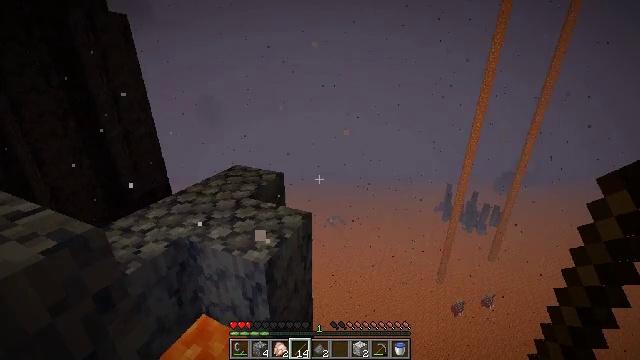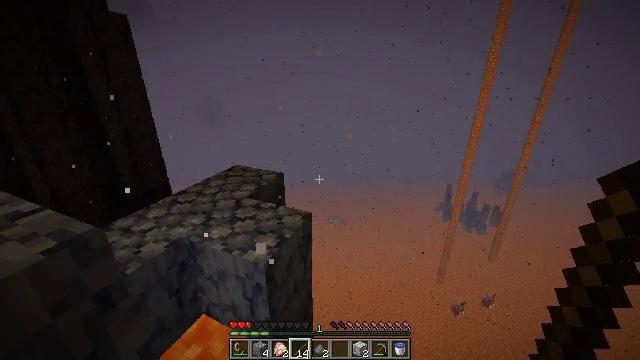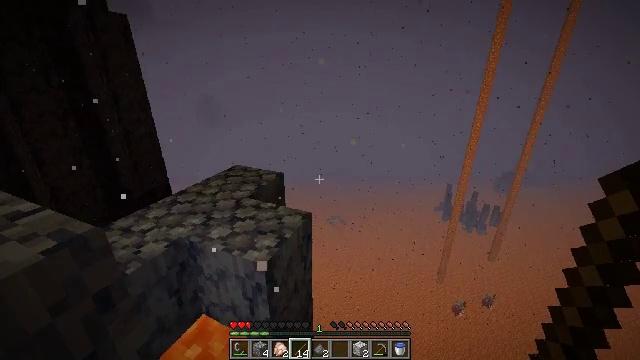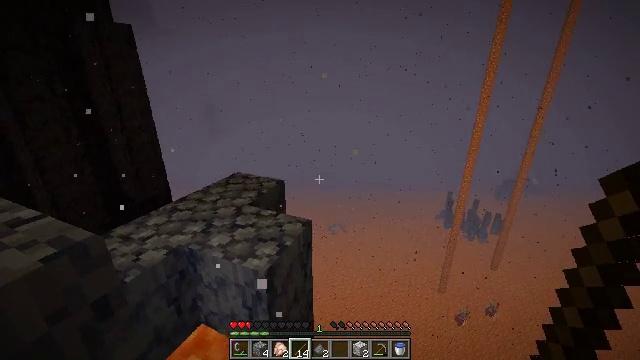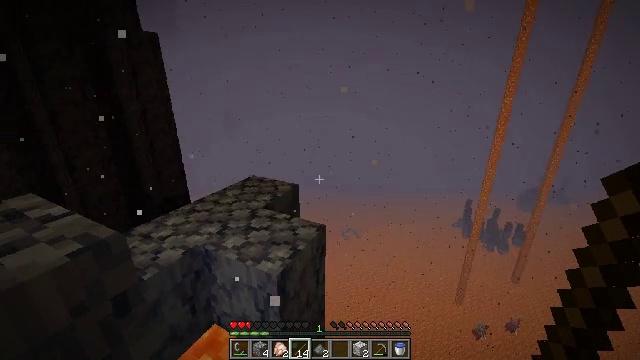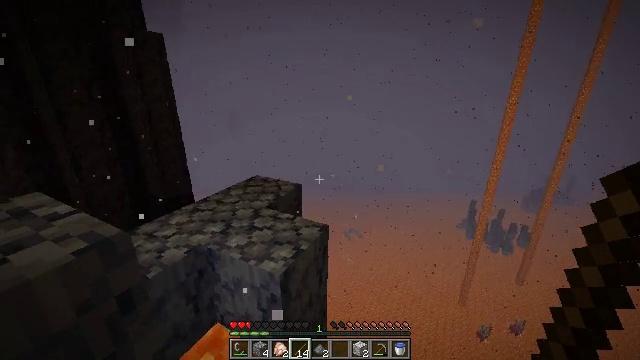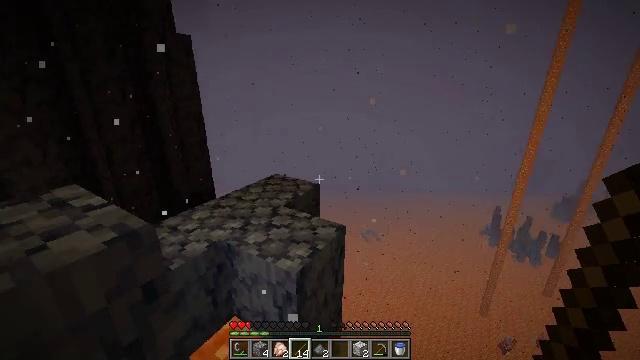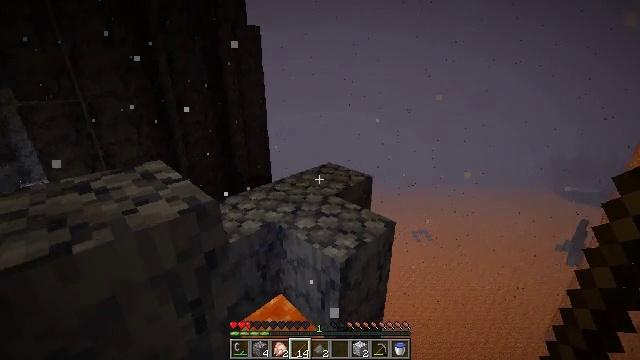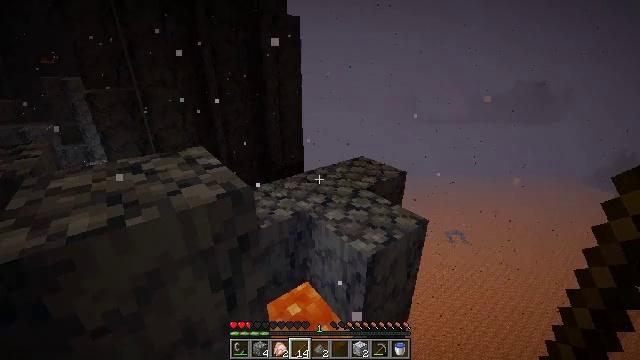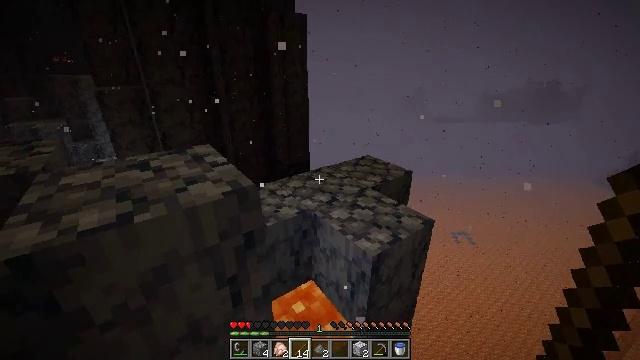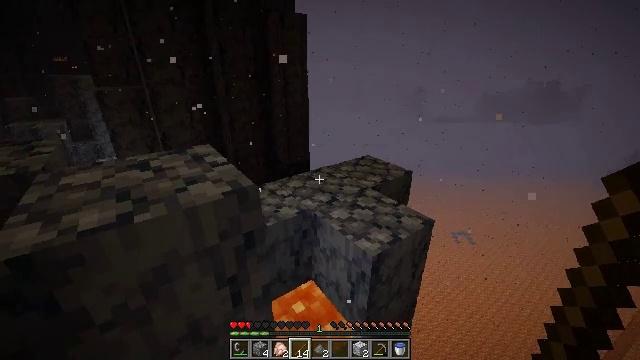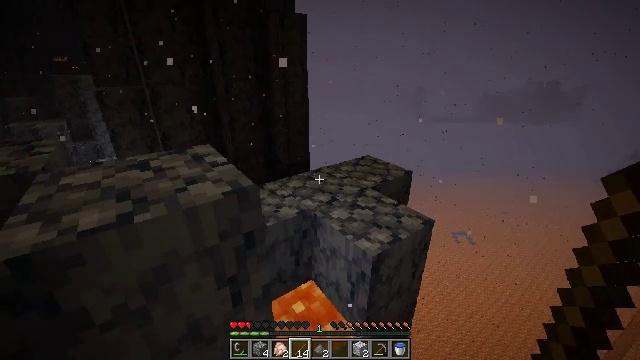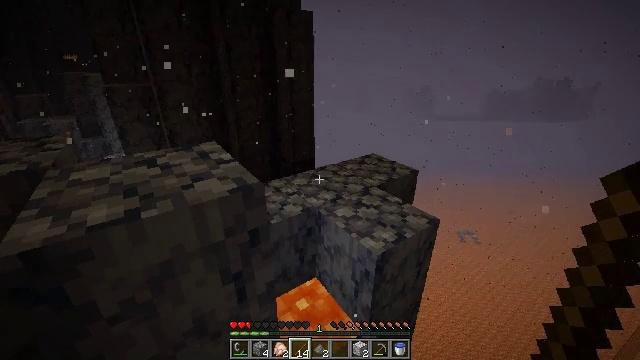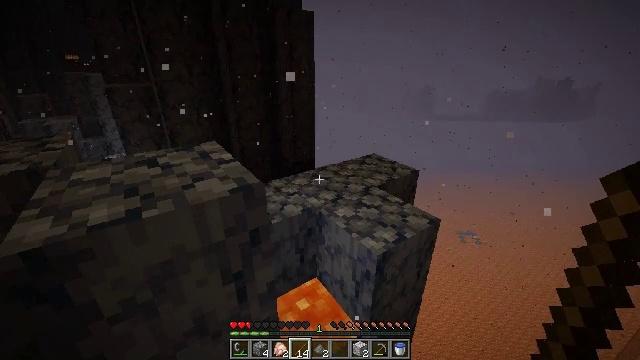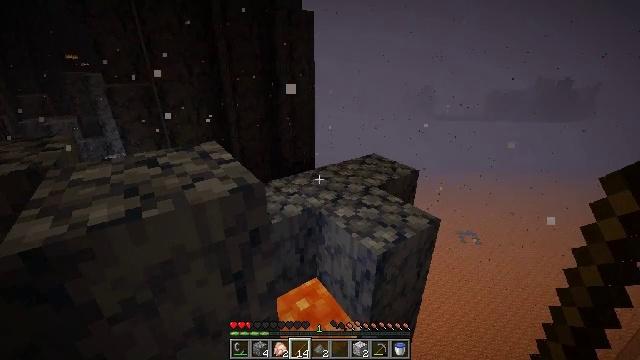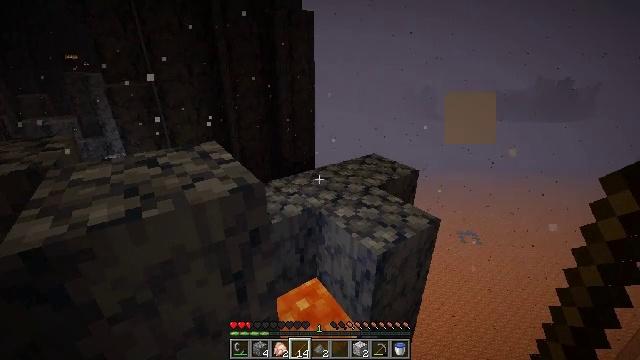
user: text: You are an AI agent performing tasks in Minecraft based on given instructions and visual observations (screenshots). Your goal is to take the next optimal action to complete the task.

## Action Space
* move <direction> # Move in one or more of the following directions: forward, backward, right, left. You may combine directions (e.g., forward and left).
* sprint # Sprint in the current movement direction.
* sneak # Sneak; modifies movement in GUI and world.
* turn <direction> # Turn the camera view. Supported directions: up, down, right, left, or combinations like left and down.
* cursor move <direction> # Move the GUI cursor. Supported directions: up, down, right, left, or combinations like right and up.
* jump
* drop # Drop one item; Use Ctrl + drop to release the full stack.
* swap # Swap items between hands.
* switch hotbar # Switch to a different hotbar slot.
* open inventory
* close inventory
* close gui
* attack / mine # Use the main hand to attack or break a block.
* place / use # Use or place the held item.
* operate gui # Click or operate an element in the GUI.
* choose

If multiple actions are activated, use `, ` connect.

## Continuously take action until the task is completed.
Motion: motion action
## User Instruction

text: Use a pickaxe to mine basalt.
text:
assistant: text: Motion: no_op
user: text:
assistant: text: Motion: no_op
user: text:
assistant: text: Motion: turn up
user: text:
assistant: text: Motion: turn left and up
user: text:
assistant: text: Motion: no_op
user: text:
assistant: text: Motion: turn left
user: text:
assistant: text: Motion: turn left and down
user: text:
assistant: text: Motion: turn left and down
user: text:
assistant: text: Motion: turn left
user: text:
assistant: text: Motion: no_op
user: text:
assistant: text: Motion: no_op
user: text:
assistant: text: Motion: turn left
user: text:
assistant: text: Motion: no_op
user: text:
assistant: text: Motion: no_op
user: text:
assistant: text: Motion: no_op
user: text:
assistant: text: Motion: no_op
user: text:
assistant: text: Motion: no_op
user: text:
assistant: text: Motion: no_op
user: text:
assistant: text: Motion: no_op
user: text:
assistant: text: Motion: no_op
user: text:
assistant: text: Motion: no_op
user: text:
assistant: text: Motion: no_op
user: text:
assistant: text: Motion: no_op
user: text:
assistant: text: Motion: no_op
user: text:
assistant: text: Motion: no_op
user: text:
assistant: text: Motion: no_op
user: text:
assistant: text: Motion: no_op
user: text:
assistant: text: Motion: no_op
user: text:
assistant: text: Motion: no_op
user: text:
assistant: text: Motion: no_op